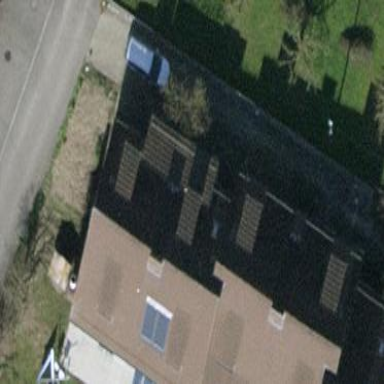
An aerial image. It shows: Terrace building with tile roof.